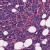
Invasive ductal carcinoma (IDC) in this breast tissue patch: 1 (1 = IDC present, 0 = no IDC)